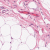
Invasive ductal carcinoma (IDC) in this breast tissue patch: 0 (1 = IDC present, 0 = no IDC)